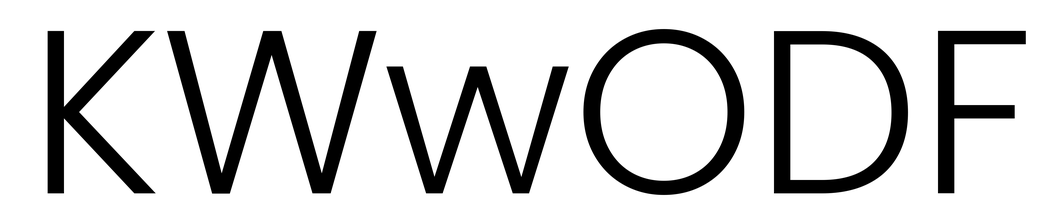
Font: Poppins-Light